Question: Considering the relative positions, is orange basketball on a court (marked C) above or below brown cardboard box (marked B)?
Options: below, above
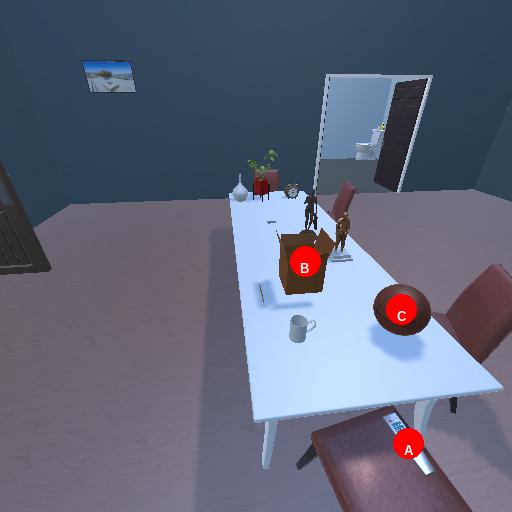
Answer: below